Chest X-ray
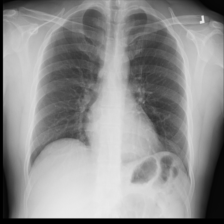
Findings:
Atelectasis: negative
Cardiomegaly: negative
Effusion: negative
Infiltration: negative
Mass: negative
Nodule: negative
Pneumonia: negative
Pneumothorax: negative
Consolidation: negative
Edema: negative
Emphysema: negative
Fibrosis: negative
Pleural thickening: negative
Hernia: negative